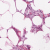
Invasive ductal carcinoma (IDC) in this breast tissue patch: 0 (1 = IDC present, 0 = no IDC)